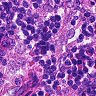
Metastatic tissue present: no